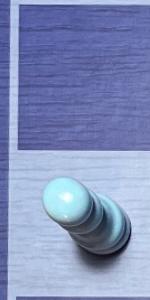
Label: Pawn_White